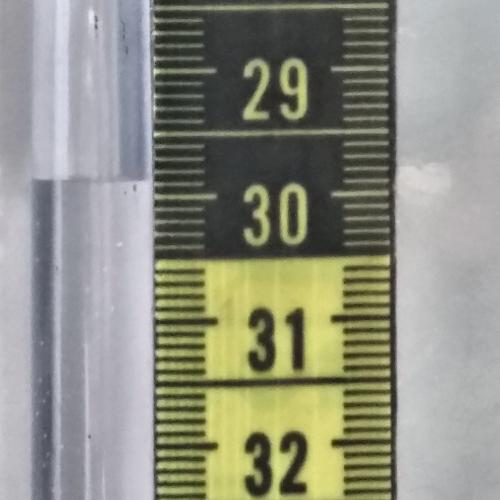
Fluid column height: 29.9 cm